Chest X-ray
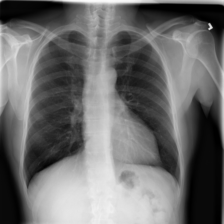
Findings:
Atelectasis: negative
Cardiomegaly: negative
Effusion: negative
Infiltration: negative
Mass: negative
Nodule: negative
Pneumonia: negative
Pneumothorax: negative
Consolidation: negative
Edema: negative
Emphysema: negative
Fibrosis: negative
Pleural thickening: negative
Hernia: negative